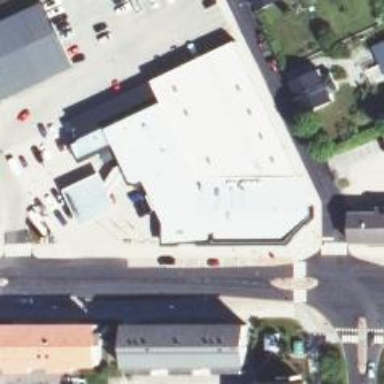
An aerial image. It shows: Convenience shop.